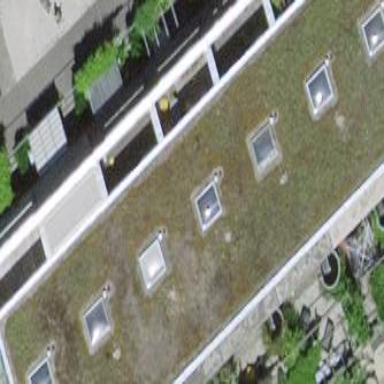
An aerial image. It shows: House with flat roof.